Question: <URL> has section headers that look like they wrap around the edge of the page.
This wrapping effect is achieved by having a little triangle above the div containing the text. i .
If you have firebug, go the <URL> the entire body tag with this html:
'''
<header id="header">
<section id="page">
<p class="flag"><em><a style="color: rgb(0, 0, 0);" href="http://jquerymobile.com/2010/11/jquery-mobile-alpha-2-released/">jQuery Mobile 1.0 Alpha 2 Released!</a></em></p>
</section>
</header>
'''
how do they get that wrapping effect on the left?

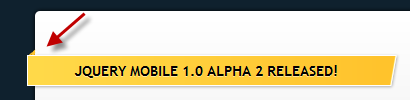
Answer: In their CSS: '''
#page .flag:after {
content: "";
display: block;
width: 0;
height: 0;
border: solid 3px #fff;
border-color: transparent #FFC32C #FFC32C transparent;
position: absolute;
top: -7px;
left: -7px;
-webkit-transform: skew(10deg,0deg) translate(-1px,0);
transform: skew(10deg,0deg);
}
'''
It looks as if they are using the <URL> to create the shape.